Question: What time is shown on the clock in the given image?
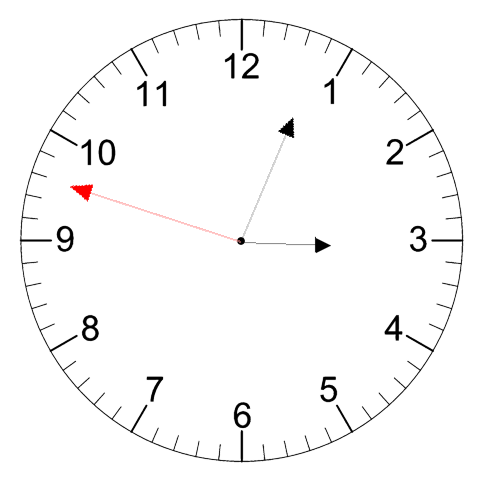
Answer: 03:03:48